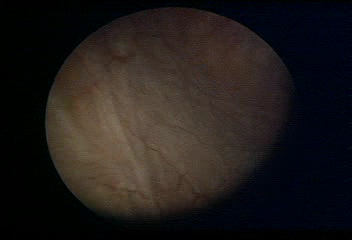
Modality: WLC
Class: Normal mucosa
Bladder cancer association: No